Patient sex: F
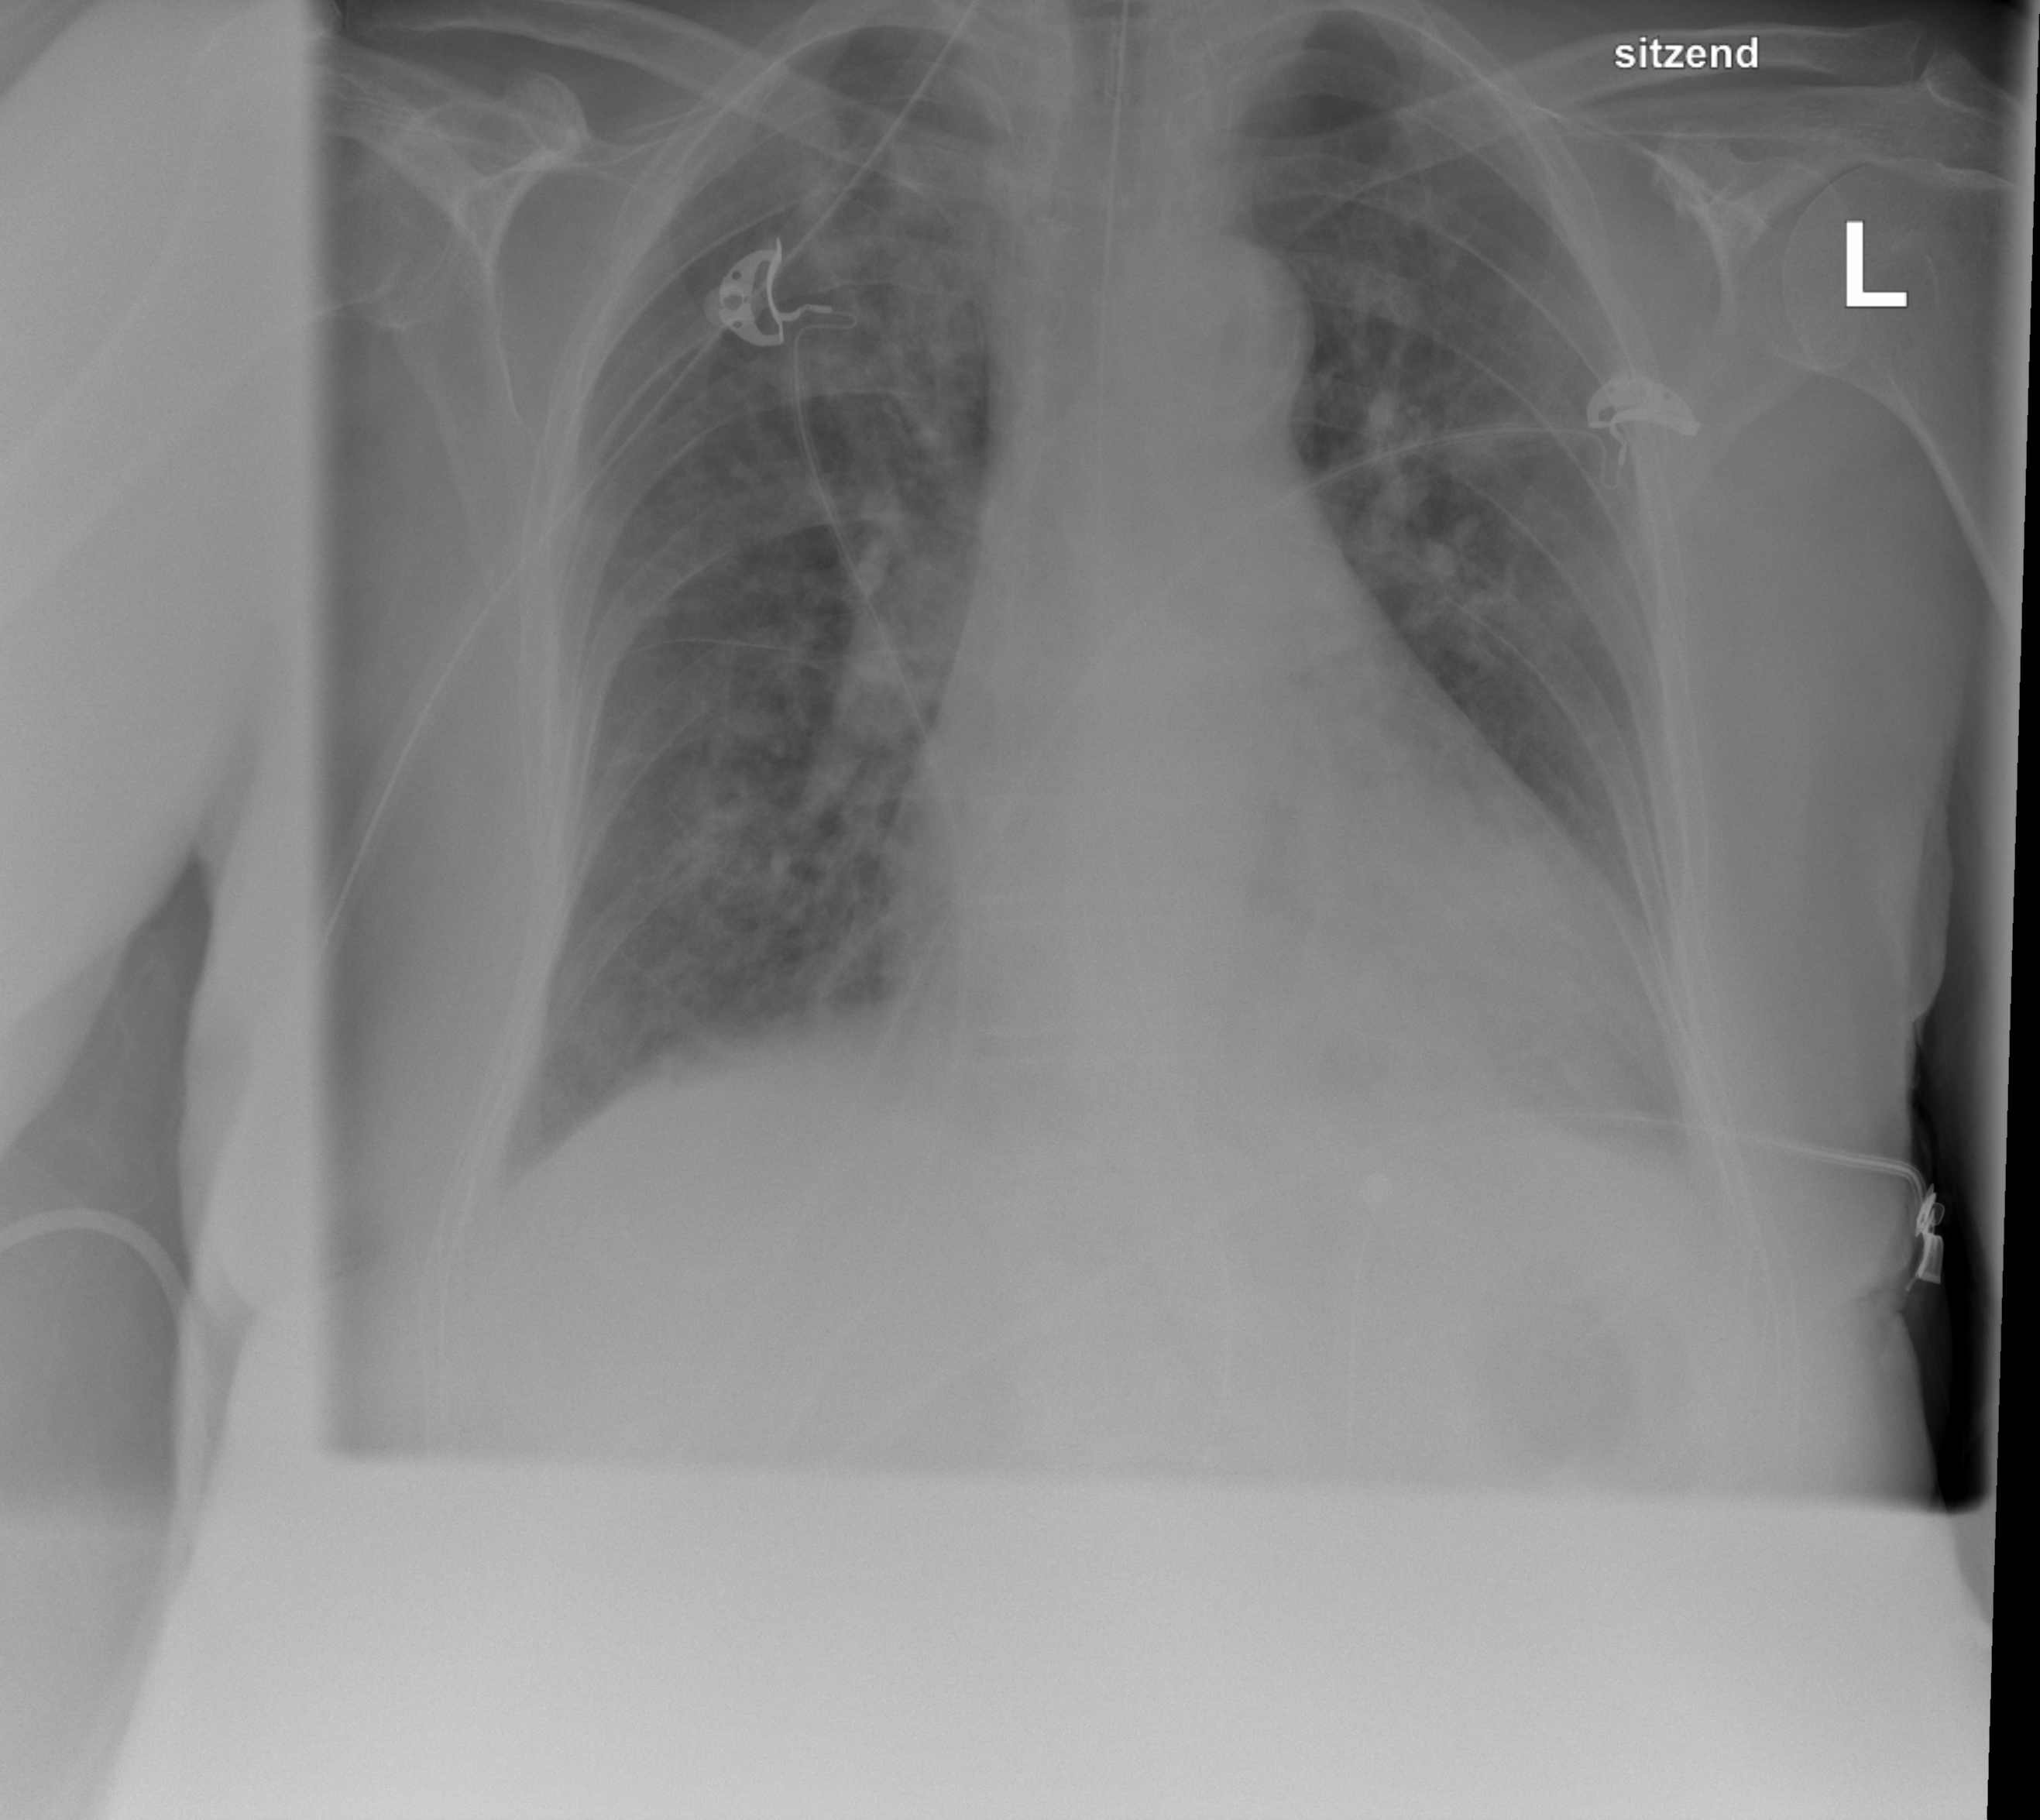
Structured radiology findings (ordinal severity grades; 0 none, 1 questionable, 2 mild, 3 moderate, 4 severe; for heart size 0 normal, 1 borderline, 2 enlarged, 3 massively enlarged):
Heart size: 2
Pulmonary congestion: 2
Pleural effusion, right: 0
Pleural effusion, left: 1
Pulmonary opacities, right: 2
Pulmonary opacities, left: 2
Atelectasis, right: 2
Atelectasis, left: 2